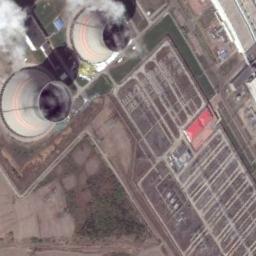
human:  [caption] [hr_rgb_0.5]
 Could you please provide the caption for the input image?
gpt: Many buildings are near the thermal power station .

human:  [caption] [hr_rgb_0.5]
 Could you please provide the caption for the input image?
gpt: Two thermal power stations are spraying smoke .

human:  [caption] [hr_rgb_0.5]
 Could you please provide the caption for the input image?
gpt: There are two cooling towers in the thermal power station, and there are large fields around it .

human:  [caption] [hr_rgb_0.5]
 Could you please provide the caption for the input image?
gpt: The thermal power station is on the bare land with white mist above .

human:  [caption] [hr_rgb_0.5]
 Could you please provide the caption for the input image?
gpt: There are two chimneys on the thermal power station .